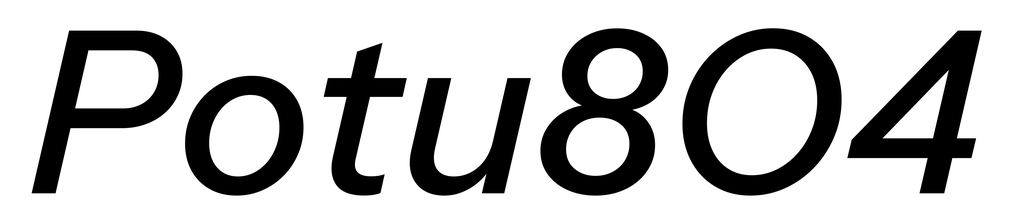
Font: InstrumentSans-Italic_Medium_Italic